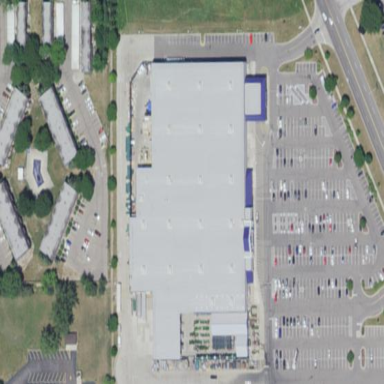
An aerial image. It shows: Retail area.